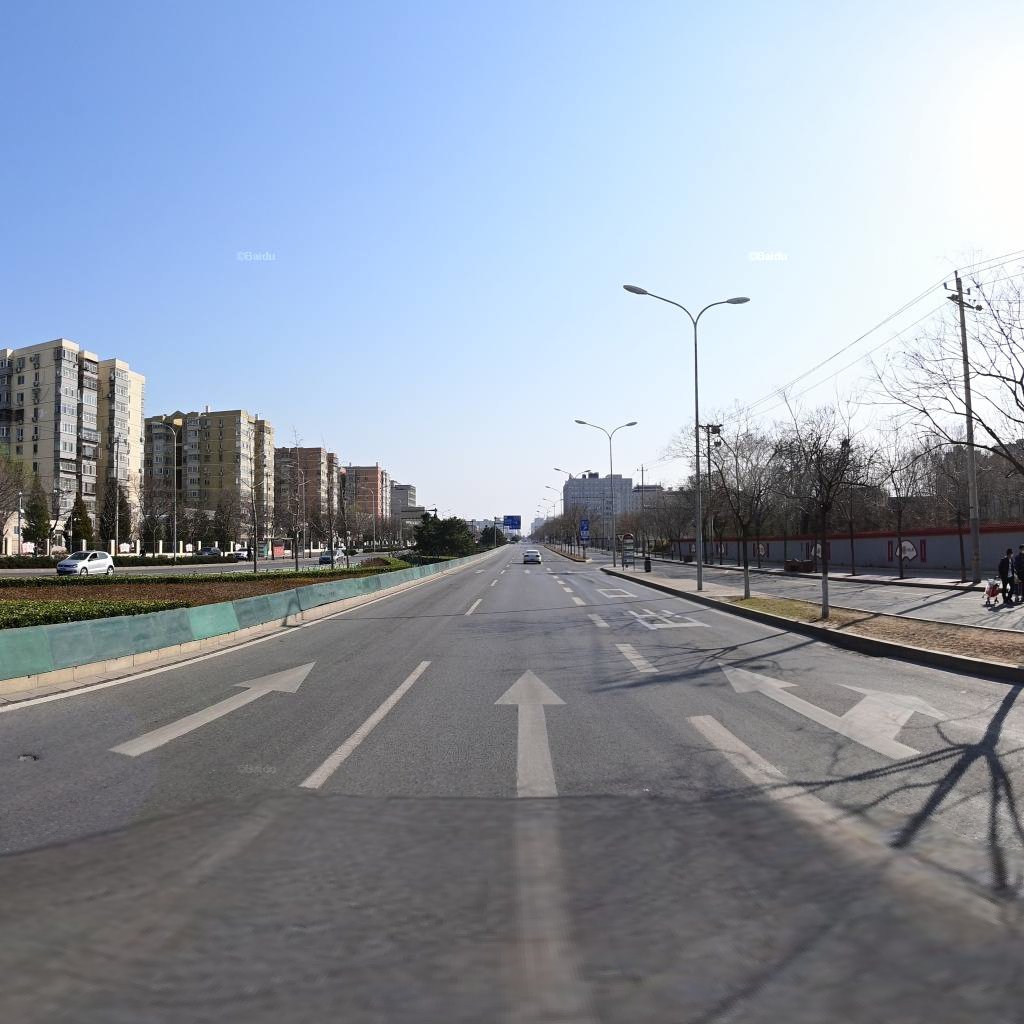
Region: Haidian
Road damage annotations: pothole